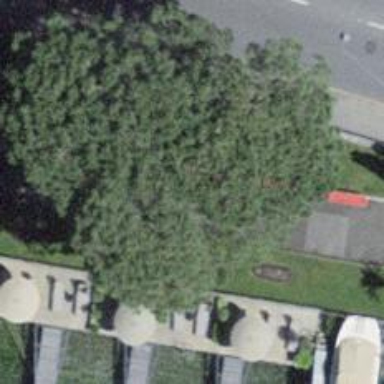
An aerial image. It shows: Red bench.